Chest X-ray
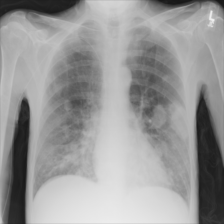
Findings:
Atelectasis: negative
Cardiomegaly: negative
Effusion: negative
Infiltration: negative
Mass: negative
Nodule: negative
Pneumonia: negative
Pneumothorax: negative
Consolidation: negative
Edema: negative
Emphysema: negative
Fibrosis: negative
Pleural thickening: negative
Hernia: negative